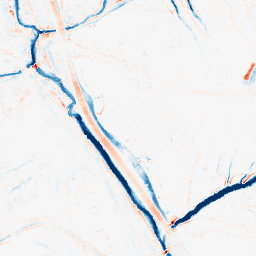
Category: morphological
Decomposition family: morphological
Decomposition parameters: operation: average
size: 5
Upsampling method: cubic_catmull_rom
Upsampling parameters: scale: 8
Upsampling scale: 8